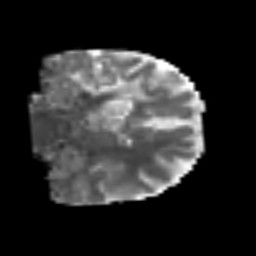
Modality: MD
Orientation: coronal
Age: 55
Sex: male
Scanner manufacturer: siemens
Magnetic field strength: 3 T
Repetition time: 6.1 s
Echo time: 0.101 s